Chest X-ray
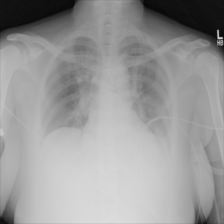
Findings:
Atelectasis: negative
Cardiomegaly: negative
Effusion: negative
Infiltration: negative
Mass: negative
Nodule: negative
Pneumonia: negative
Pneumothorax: negative
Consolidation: negative
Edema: negative
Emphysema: negative
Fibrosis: negative
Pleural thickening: negative
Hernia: negative